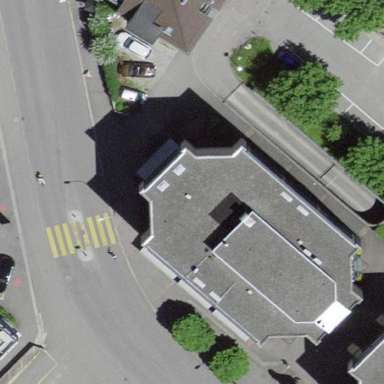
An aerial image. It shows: Commercial building with flat concrete roof.